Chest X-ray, AP view. Patient: 41 years old, sex M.
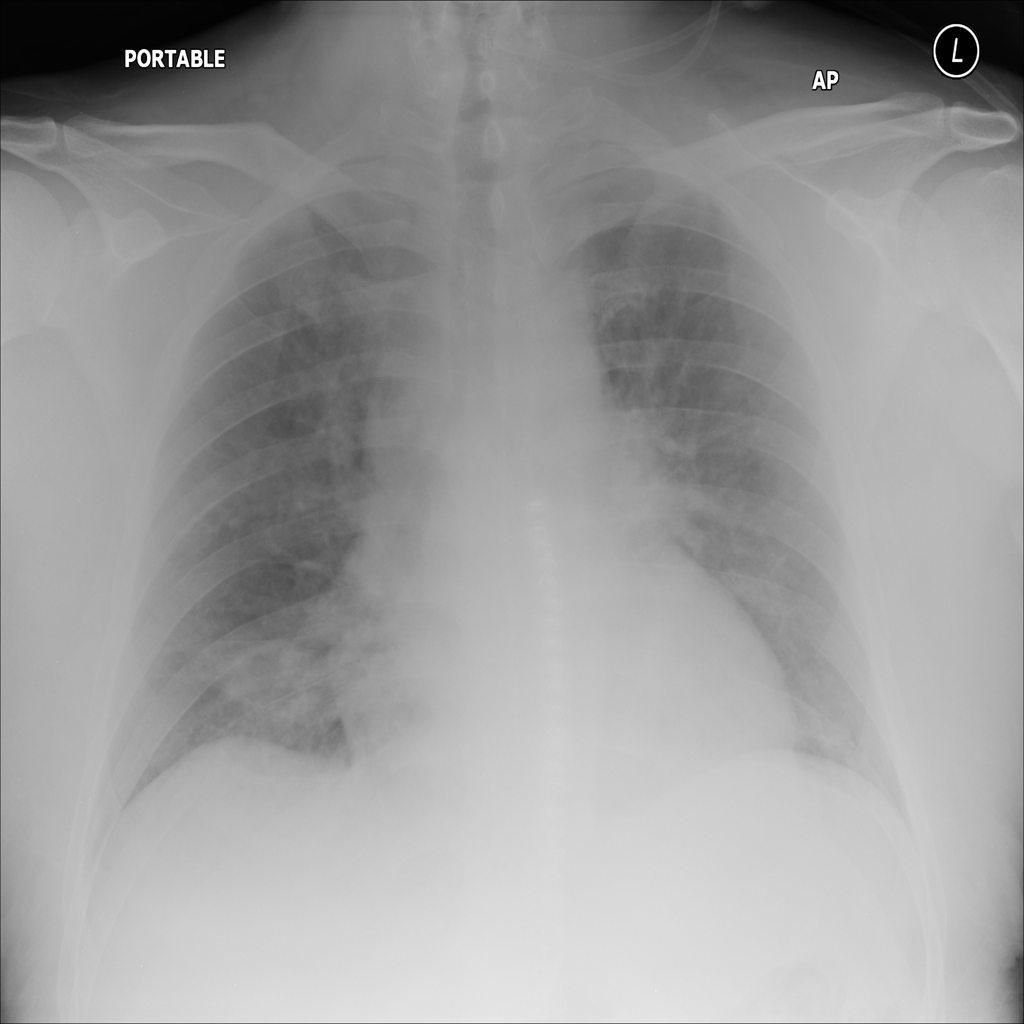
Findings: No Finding